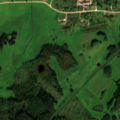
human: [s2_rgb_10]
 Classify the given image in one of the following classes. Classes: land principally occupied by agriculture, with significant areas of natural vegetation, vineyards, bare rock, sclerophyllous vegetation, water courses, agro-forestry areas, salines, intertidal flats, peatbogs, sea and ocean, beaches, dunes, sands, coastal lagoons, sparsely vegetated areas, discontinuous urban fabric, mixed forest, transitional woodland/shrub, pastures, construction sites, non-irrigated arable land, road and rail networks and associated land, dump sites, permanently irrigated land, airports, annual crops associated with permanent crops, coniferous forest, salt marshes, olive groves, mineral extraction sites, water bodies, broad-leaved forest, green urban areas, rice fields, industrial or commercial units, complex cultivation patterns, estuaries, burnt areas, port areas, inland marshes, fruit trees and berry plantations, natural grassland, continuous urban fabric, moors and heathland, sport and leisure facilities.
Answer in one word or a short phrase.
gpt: discontinuous urban fabric, pastures, complex cultivation patterns, land principally occupied by agriculture, with significant areas of natural vegetation, broad-leaved forest, mixed forest